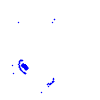
Particle: electron